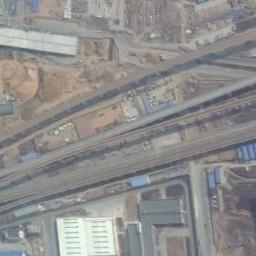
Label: railway